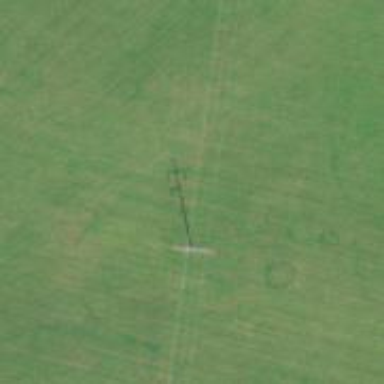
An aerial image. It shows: Power pole.